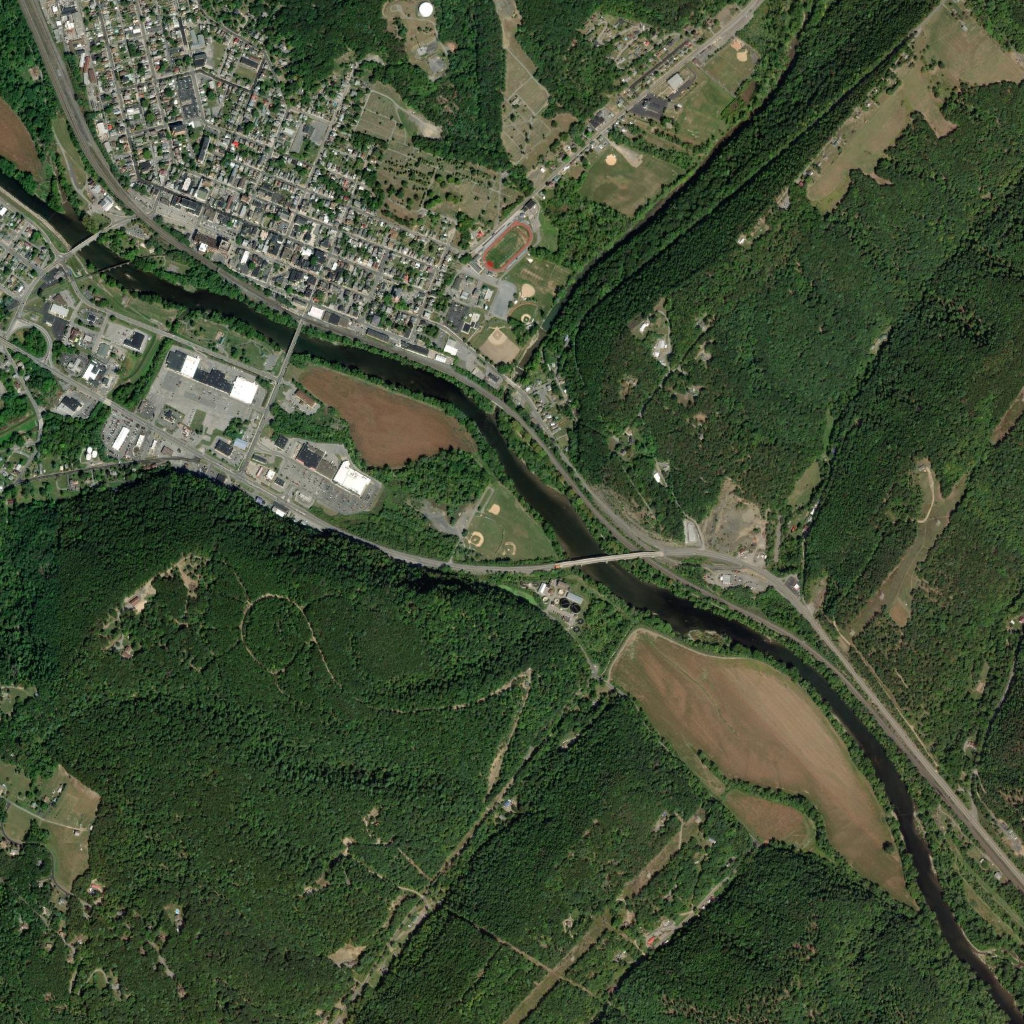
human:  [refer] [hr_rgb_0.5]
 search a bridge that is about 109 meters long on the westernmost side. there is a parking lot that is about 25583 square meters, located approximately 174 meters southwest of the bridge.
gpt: <box>[[27, 31, 29, 35, 0]]</box>

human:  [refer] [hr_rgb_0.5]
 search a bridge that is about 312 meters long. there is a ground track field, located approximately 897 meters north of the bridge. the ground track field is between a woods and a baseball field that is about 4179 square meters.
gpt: <box>[[54, 53, 64, 55, 0]]</box>

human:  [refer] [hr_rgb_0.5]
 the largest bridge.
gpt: <box>[[54, 53, 64, 55, 0]]</box>

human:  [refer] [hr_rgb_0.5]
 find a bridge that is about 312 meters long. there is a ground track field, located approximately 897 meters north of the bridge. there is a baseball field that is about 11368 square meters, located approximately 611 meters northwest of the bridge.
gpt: <box>[[54, 53, 64, 55, 0]]</box>